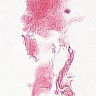
Metastatic tissue present: no